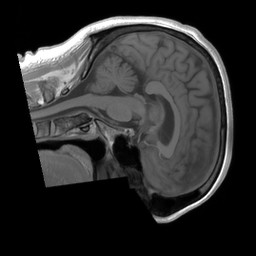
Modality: T1w
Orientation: sagittal
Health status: ill
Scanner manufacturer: siemens
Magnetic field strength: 3 T
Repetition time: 0.4 s
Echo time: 0.00246 s